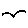
Label: bird